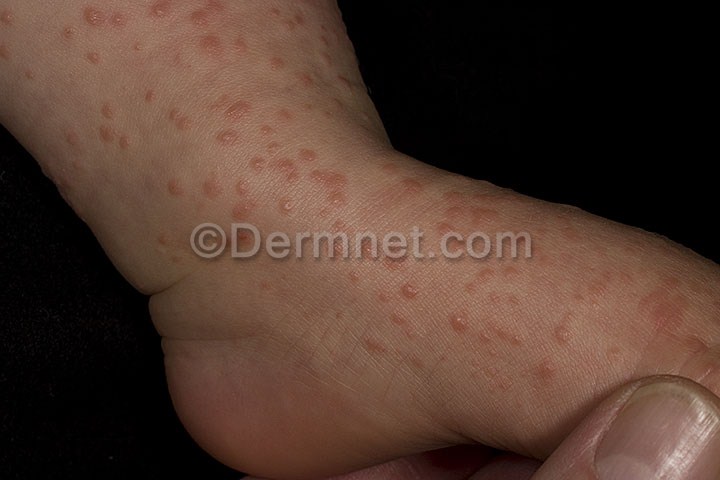
Disease: Exanthems and Drug Eruptions